Chest X-ray:
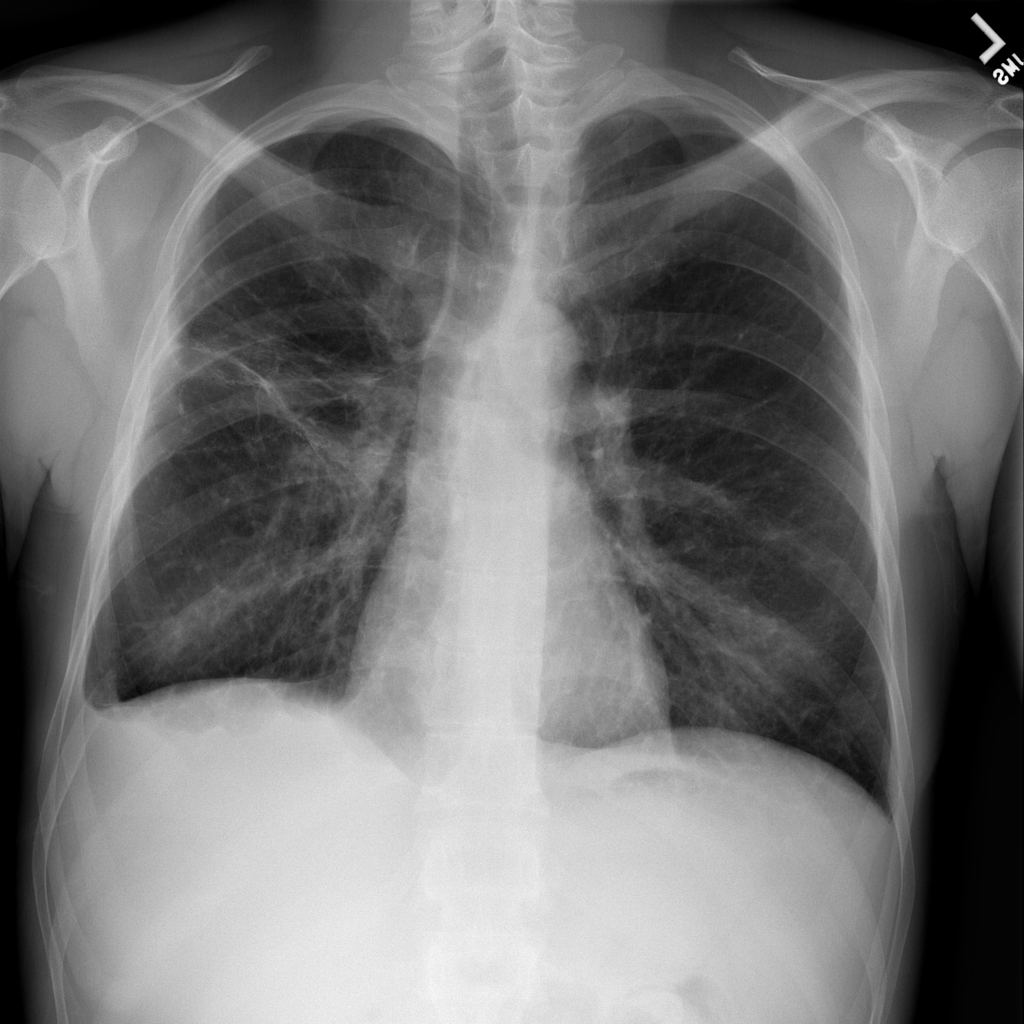
Findings: Consolidation, Pleural Thickening
No abnormal finding: no